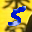
Label: 5